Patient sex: M
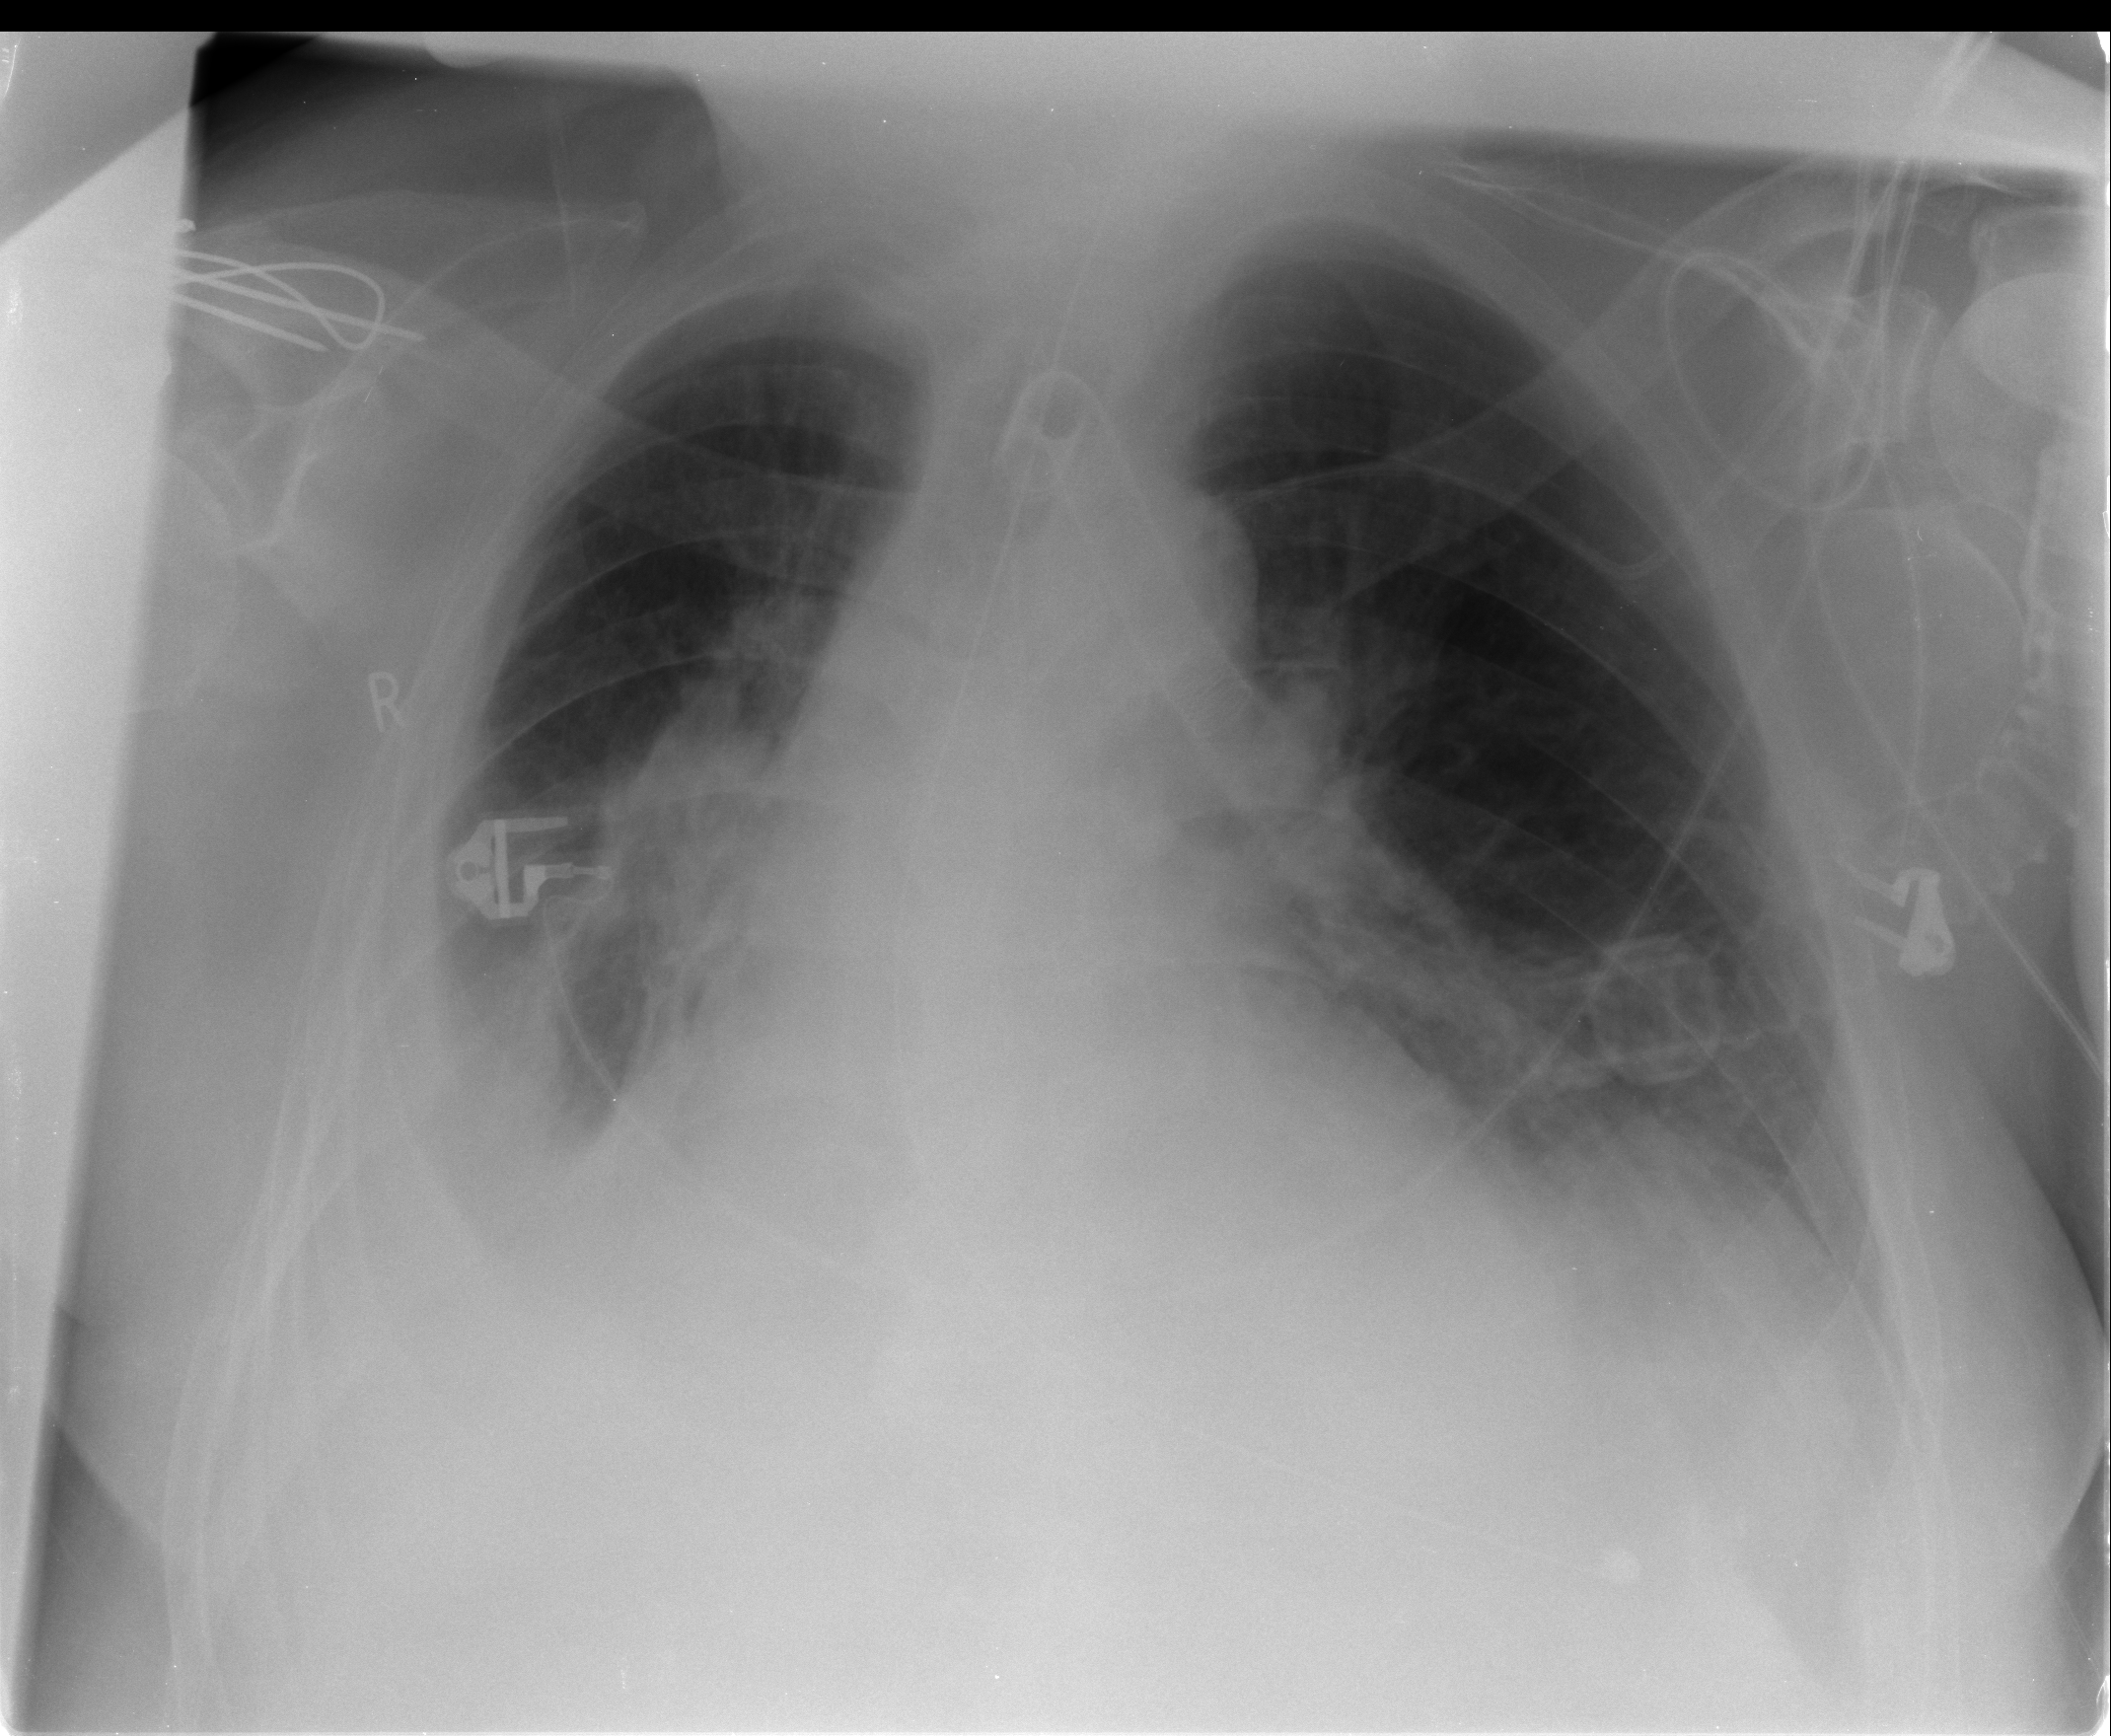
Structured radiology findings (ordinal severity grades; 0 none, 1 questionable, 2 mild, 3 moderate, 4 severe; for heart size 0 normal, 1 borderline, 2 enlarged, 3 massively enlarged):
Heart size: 2
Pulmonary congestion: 1
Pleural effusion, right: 3
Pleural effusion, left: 2
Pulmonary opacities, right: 0
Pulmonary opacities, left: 0
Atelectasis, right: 3
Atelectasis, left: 2